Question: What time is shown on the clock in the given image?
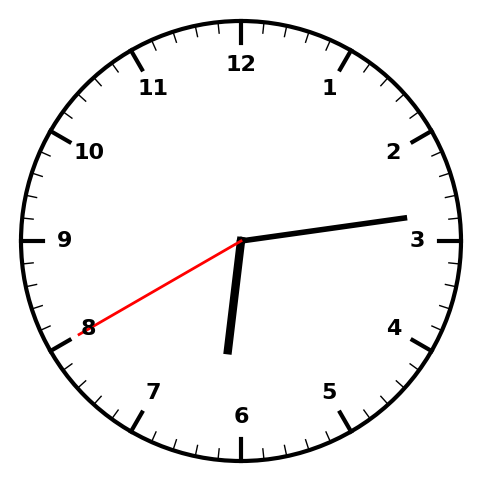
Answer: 06:13:40